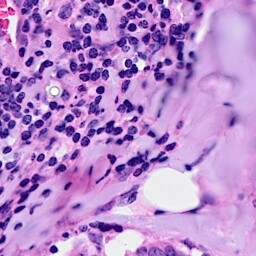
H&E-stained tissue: Breast